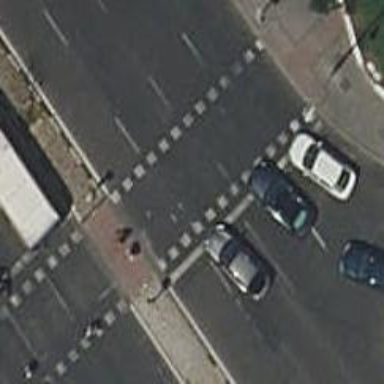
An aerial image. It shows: Kerb serving as barrier.